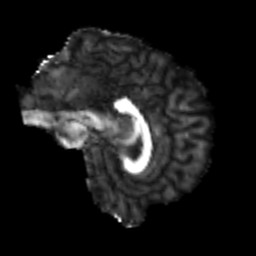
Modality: FA
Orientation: sagittal
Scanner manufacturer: siemens
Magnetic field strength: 3 T
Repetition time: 3.6 s
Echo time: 0.092 s